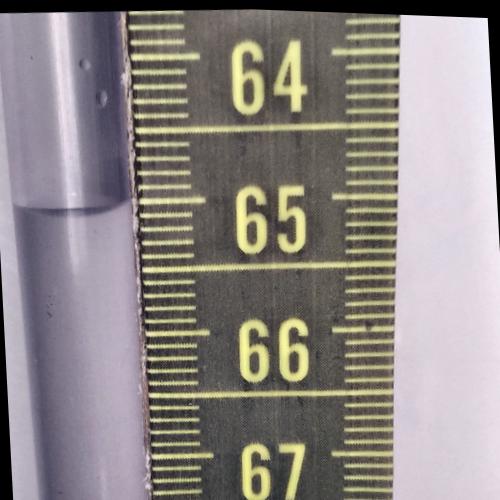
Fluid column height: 65.0 cm